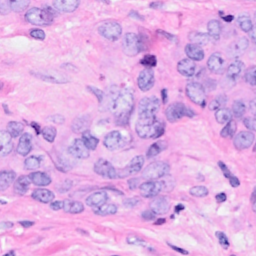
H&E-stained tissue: Breast